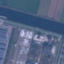
Label: River